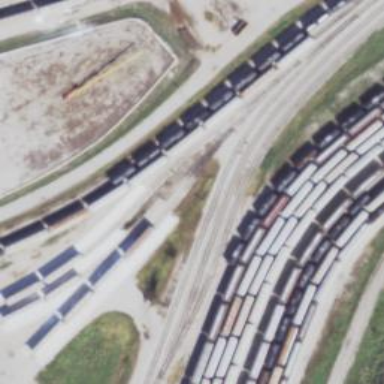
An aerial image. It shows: Railway yard in service.